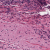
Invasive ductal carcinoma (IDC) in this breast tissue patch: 0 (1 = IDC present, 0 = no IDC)